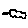
Label: cloud